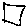
Label: square